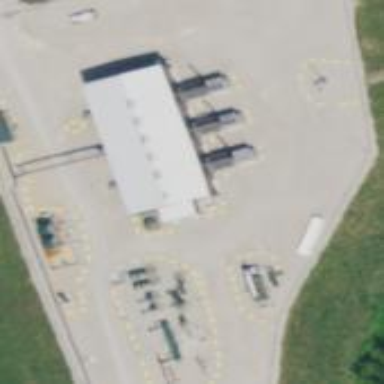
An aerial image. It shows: Industrial area dedicated to fracking.